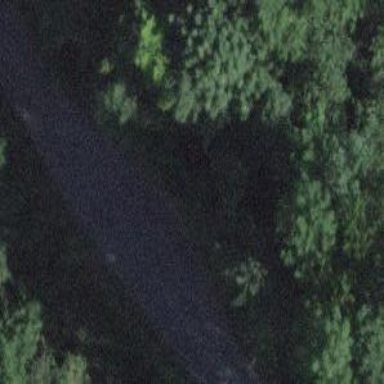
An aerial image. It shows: Passing place on the road.